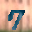
Label: 7